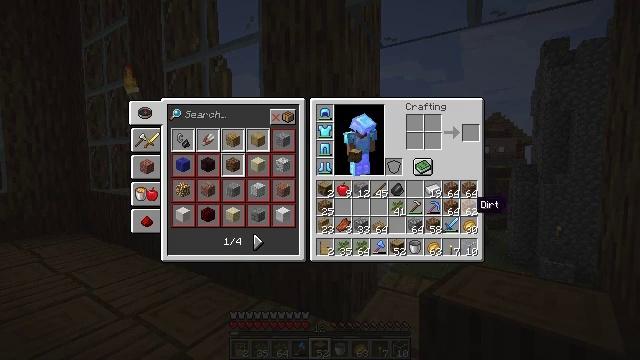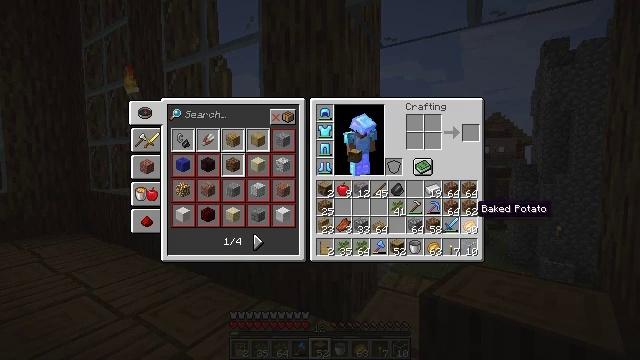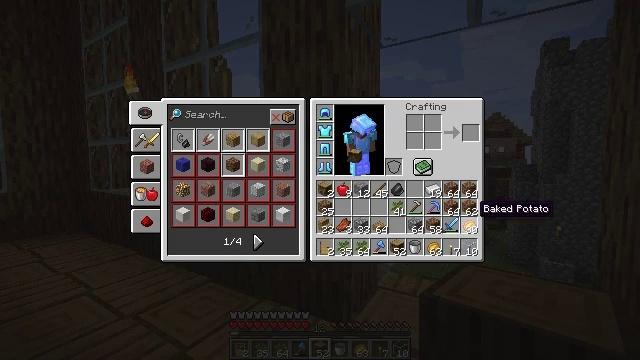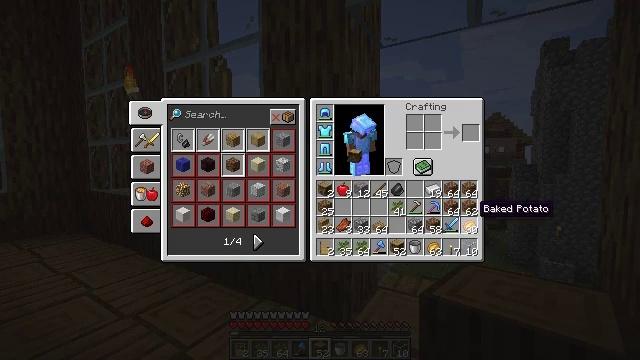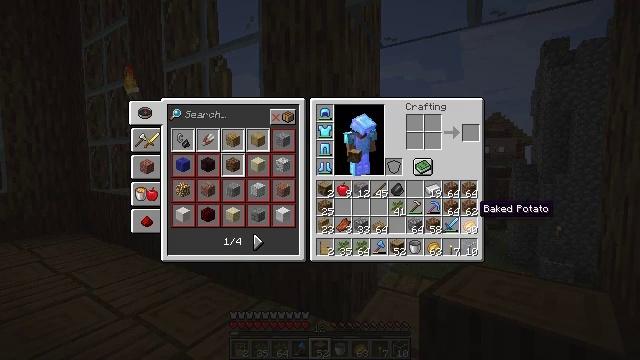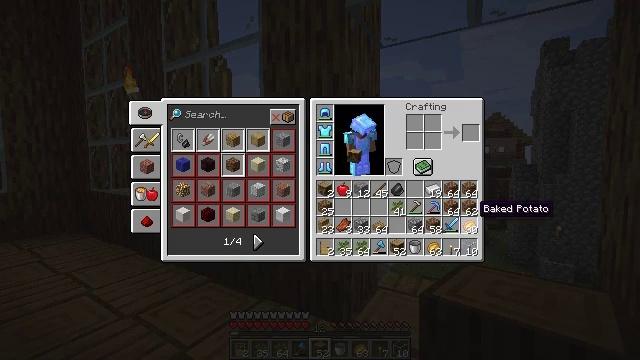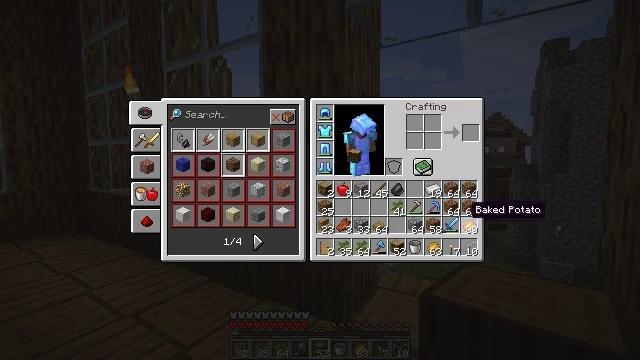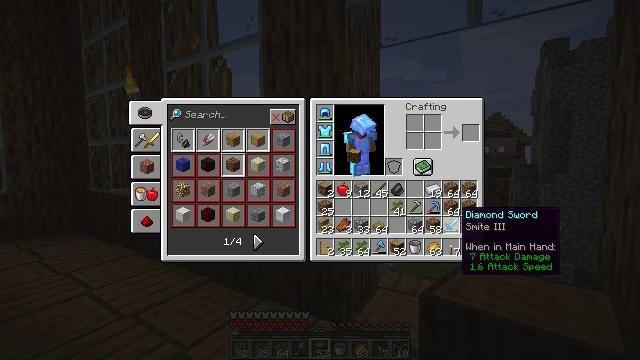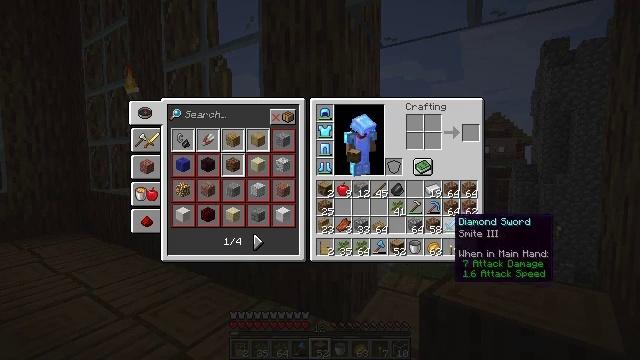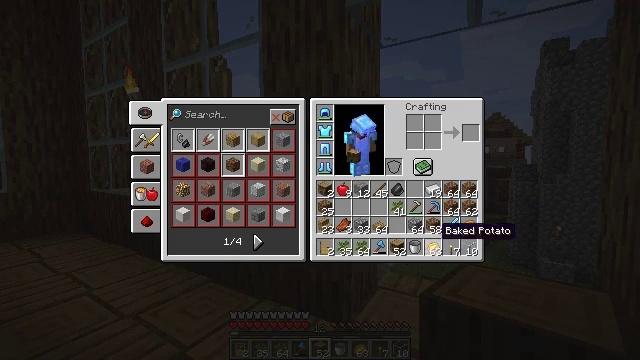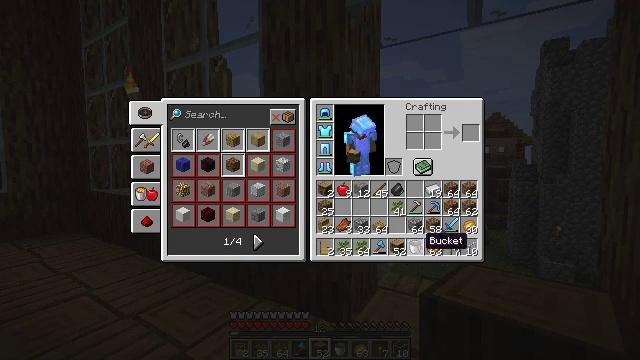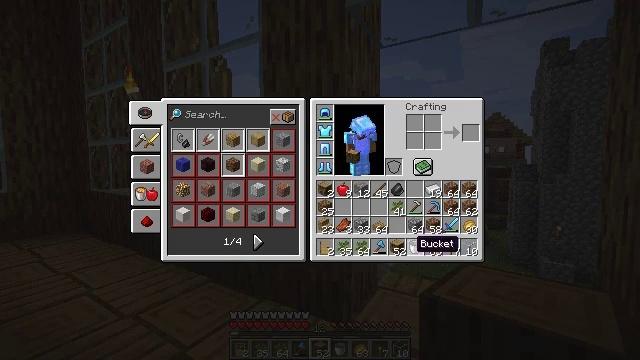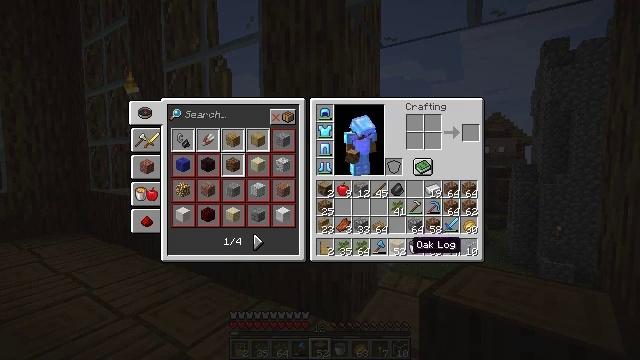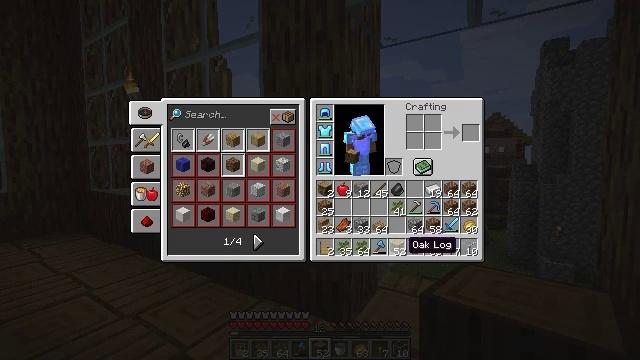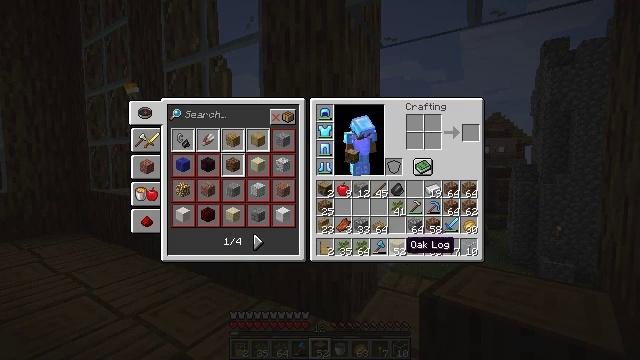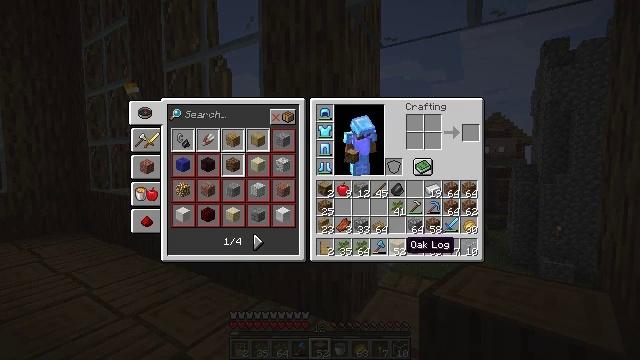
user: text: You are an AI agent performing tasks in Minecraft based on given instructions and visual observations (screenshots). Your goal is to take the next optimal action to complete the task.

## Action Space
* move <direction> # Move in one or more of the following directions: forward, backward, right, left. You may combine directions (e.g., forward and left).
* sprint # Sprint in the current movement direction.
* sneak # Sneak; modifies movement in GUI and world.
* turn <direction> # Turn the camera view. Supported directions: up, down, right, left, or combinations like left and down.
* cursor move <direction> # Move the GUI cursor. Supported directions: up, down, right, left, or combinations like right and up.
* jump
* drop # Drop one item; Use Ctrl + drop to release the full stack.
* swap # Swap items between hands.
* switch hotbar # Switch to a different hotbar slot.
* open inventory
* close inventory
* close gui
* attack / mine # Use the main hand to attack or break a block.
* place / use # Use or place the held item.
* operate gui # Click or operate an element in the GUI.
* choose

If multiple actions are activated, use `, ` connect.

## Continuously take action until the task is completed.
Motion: motion action
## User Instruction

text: Craft oak wood.
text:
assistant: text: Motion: no_op
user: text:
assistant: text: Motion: no_op
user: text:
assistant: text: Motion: no_op
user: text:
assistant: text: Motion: no_op
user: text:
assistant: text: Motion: no_op
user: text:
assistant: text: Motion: cursor move left
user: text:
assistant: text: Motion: cursor move left
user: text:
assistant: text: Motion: cursor move left and down
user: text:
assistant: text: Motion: cursor move left and down
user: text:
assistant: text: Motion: cursor move left and down
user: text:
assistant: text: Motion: cursor move left
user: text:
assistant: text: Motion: no_op
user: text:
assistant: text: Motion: no_op
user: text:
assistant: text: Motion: no_op
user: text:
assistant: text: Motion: no_op
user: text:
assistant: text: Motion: no_op
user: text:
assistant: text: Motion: no_op
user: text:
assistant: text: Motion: no_op
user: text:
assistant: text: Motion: no_op
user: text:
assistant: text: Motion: no_op
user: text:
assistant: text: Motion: no_op
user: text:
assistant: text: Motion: no_op
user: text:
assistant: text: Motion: no_op
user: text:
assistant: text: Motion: no_op
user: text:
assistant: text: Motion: choose
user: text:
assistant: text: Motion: choose
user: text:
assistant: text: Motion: choose
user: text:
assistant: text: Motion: no_op
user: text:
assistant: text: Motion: cursor move up
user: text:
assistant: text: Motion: cursor move up